Field crop: maize
Growth stage: 2
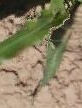
Species: maize